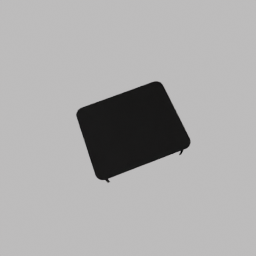
Label: furniture